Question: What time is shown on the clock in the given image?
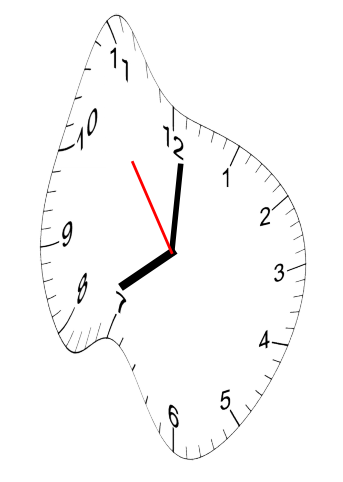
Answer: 08:00:54